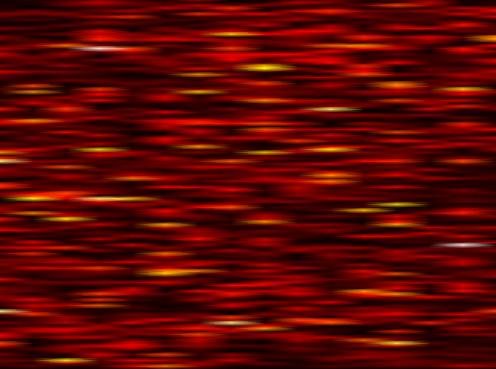
Label: FBMC